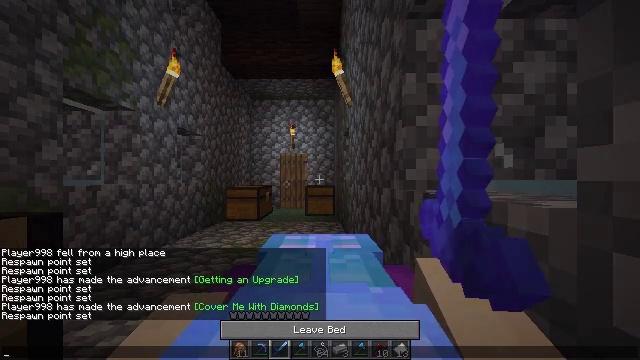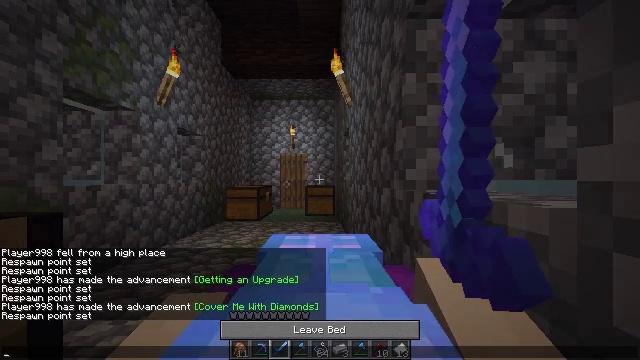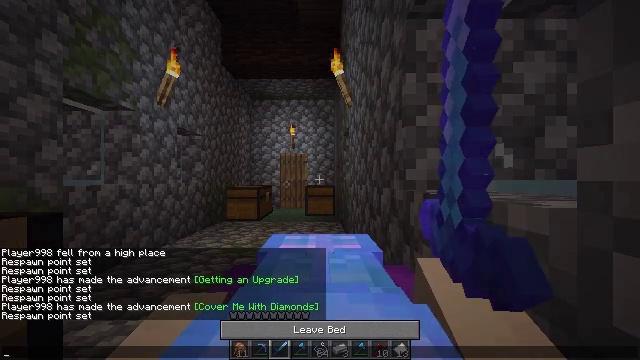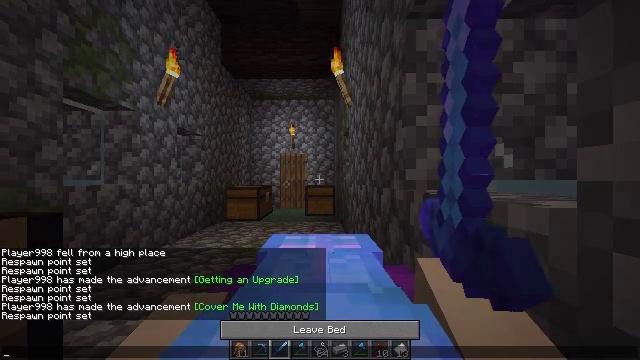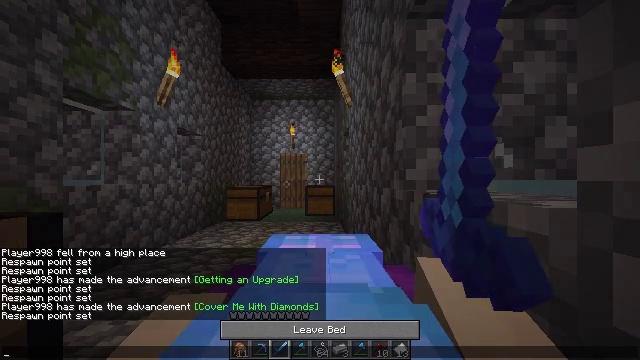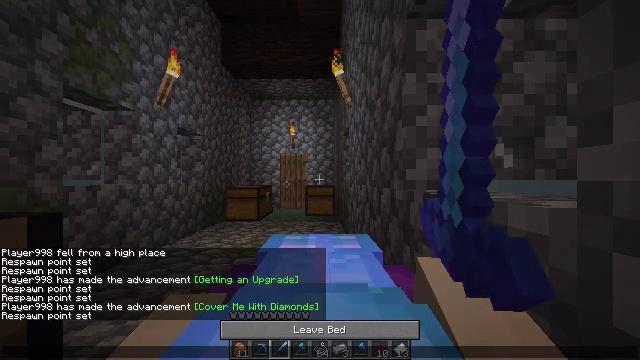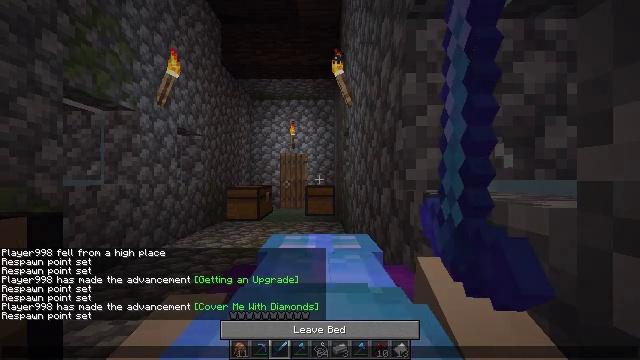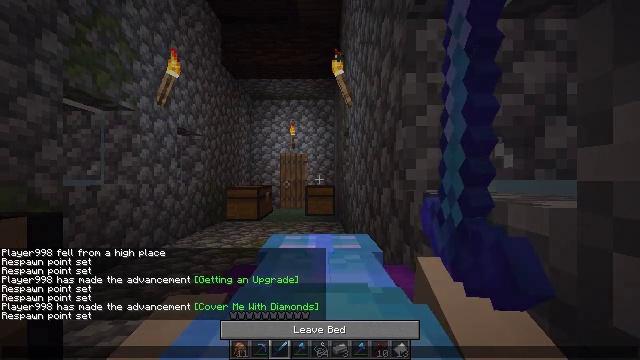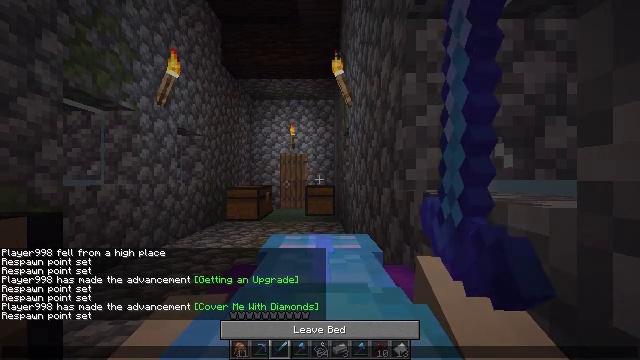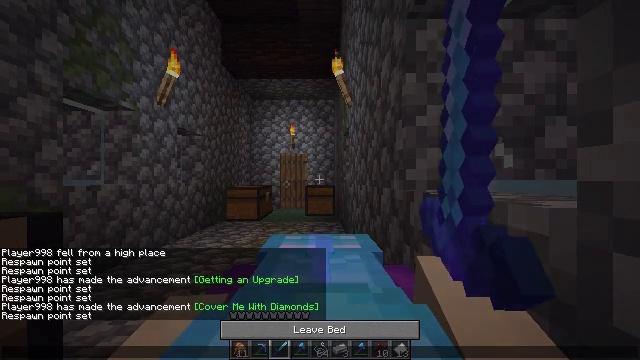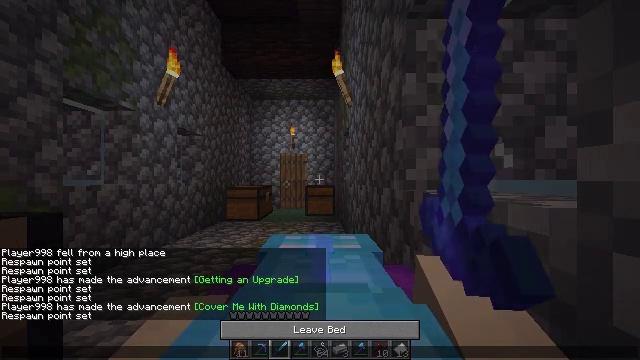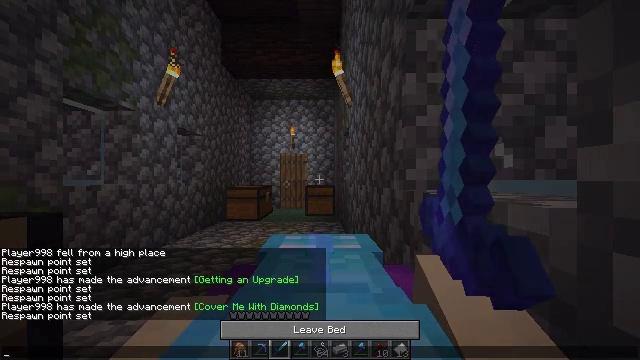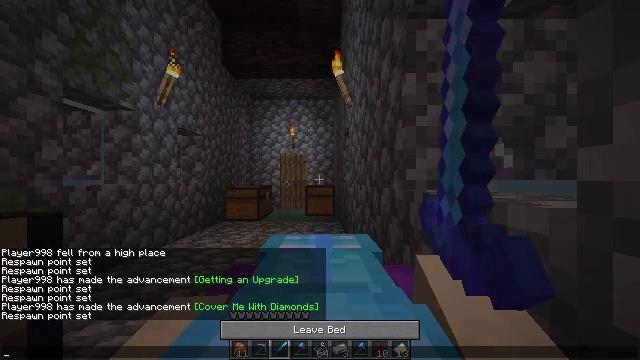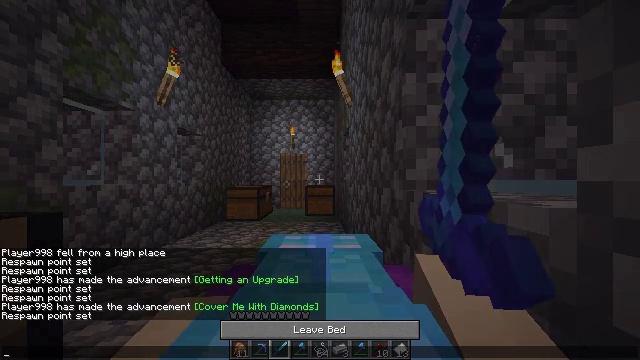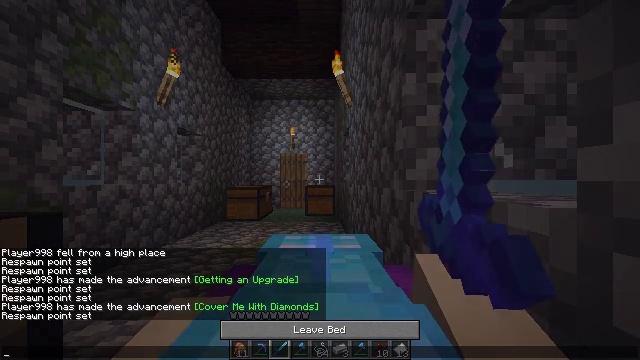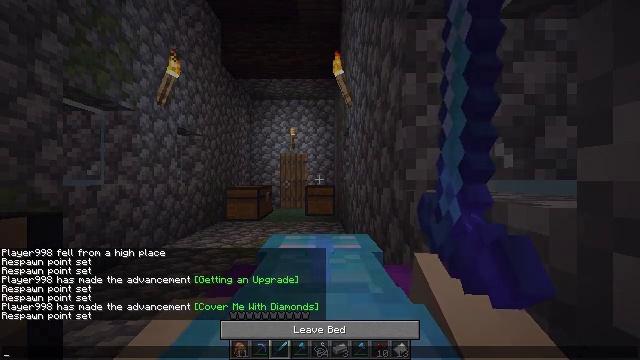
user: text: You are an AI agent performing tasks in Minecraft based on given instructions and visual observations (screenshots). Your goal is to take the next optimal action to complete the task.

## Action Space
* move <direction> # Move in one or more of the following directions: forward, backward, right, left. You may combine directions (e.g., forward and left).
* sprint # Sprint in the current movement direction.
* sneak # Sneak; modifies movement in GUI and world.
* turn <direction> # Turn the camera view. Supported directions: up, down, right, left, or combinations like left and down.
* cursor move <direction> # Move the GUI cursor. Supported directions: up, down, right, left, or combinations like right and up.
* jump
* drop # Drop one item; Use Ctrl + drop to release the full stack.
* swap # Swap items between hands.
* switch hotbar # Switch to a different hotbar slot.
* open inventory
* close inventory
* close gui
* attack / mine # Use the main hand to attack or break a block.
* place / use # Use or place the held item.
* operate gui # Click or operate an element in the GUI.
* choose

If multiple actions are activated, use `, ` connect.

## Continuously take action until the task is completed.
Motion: motion action
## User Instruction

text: Shatter the glass to collect it.
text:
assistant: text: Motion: no_op
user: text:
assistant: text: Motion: no_op
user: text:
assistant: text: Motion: no_op
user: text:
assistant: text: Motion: no_op
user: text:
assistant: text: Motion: no_op
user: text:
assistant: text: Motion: no_op
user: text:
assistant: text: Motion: no_op
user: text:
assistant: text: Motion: no_op
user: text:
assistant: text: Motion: no_op
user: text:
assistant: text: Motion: no_op
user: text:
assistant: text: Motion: no_op
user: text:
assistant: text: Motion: no_op
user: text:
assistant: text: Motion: no_op
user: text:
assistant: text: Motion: no_op
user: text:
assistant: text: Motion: no_op
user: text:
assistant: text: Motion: no_op
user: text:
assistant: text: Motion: no_op
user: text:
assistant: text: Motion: no_op
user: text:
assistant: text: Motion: no_op
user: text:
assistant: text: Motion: no_op
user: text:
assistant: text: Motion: no_op
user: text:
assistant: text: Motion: no_op
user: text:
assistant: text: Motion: no_op
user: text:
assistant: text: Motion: no_op
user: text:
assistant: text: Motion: no_op
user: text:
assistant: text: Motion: no_op
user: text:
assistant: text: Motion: no_op
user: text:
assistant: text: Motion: no_op
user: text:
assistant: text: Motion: no_op
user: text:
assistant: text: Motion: no_op